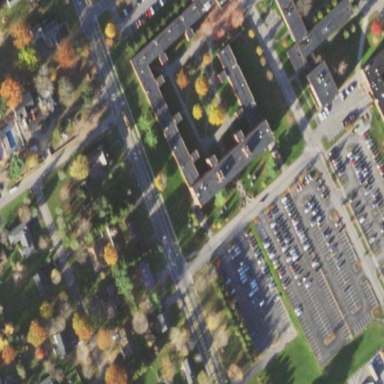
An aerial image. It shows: University building.